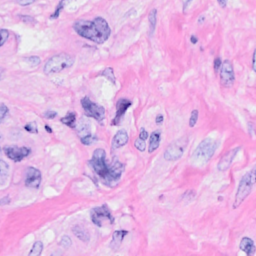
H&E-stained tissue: Breast